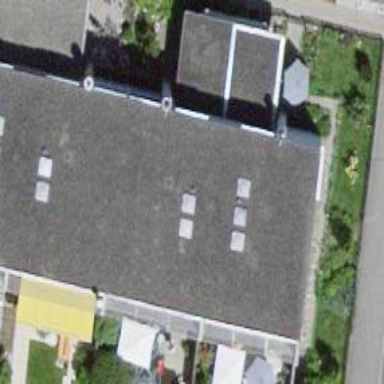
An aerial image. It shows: Terrace building with flat roof.